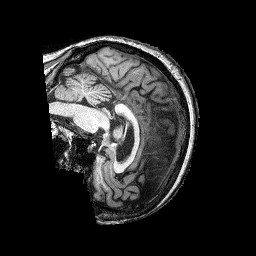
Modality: T1w
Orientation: sagittal
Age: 78
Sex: female
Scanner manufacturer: siemens
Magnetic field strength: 3 T
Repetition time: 2.25 s
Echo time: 0.00452 s